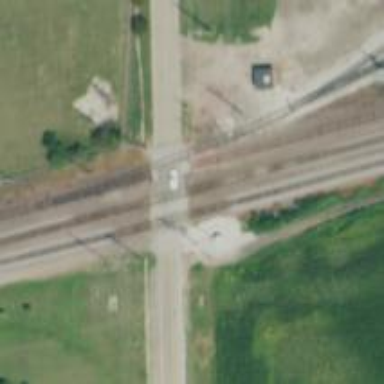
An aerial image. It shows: Railway level crossing.